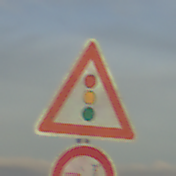
Verkehrszeichen: Lichtzeichenanlage
Zusatzzeichen unten: VerbotUeberholenEinspurigeFahrzeuge
Umgebung: Outdoor, Nature
Tageszeit: SunriseSunset
Wetter: PartlyCloudy
Licht: Natural
Jahreszeit: Summer
Kontrast: HighContrast